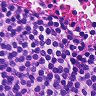
Metastatic tissue present: no